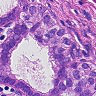
Metastatic tissue present: yes